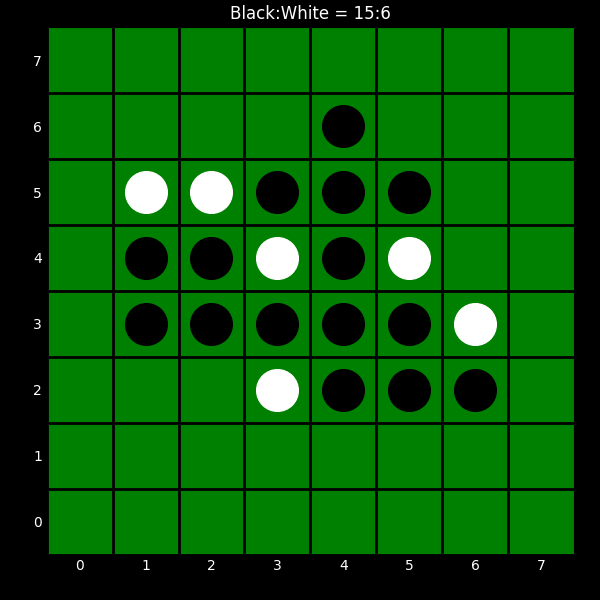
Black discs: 15
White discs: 6